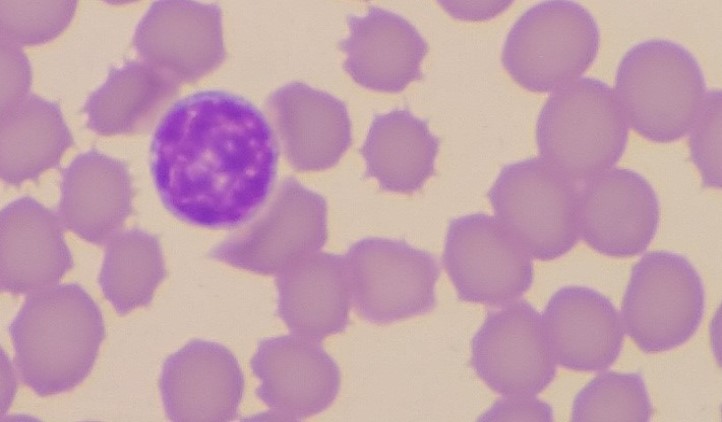
White blood cell type: Lymphocyte